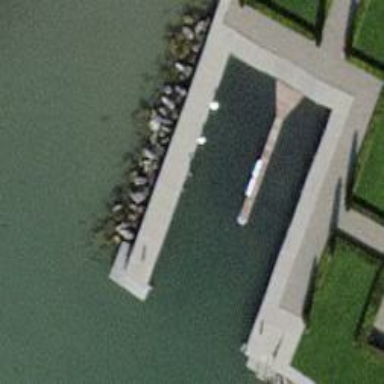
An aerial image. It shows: Man-made pier.